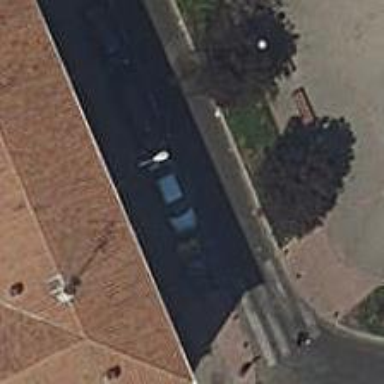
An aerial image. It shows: Taxi stand.